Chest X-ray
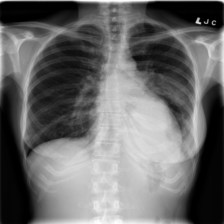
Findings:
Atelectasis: negative
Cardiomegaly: negative
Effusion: negative
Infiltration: negative
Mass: positive
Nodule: negative
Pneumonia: negative
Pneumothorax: negative
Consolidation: positive
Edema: negative
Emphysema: negative
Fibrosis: negative
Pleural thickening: positive
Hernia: negative